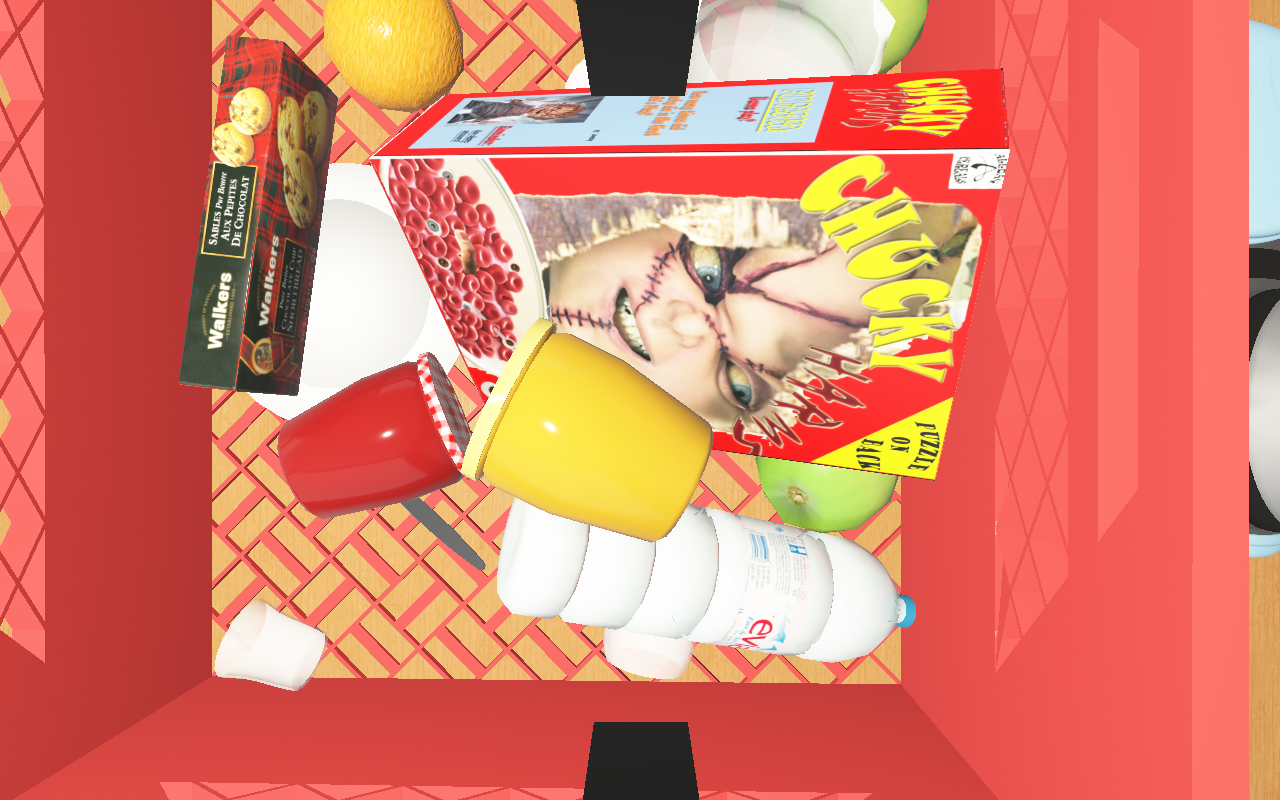
Objects in the scene:
carafe
water bottle
apple
orange
orange
glass
wineglass
jam jar
cereal box
biscuit box